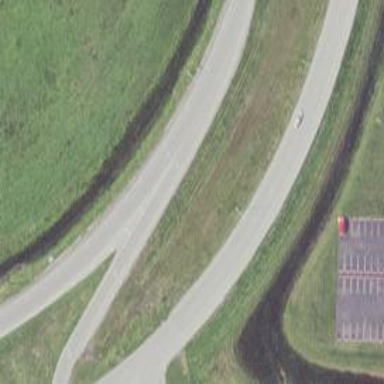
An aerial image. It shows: Road with "through" markings.